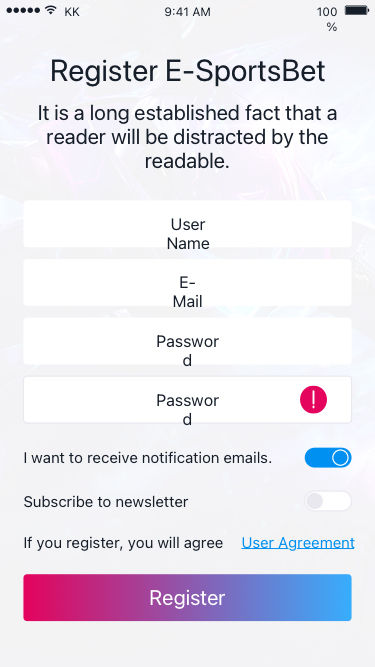
Text in this UI design:
Register E-SportsBet
It is a long established fact that a reader will be distracted by the readable.
Register
E-Mail
Password
Password
User Name
I want to receive notification emails.
Subscribe to newsletter
If you register, you will agree
User Agreement
9:41 AM
KK
100%